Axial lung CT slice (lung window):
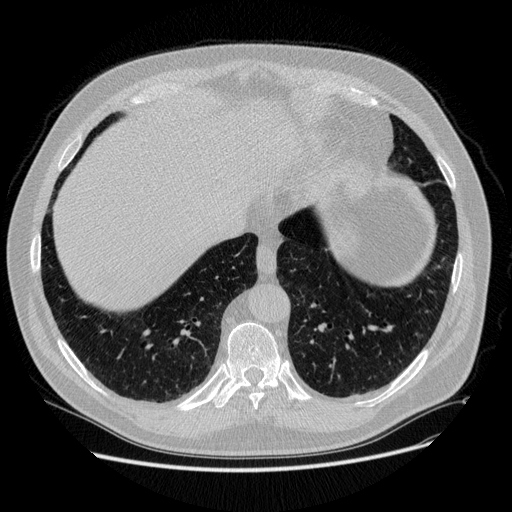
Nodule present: no